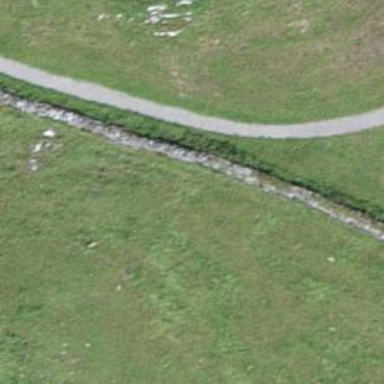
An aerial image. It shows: Unpaved footway.